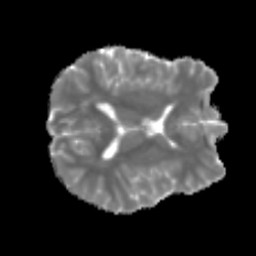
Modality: MD
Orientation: axial
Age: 24
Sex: female
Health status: healthy
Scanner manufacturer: siemens
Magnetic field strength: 3 T
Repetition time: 3.6 s
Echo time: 0.0964 s